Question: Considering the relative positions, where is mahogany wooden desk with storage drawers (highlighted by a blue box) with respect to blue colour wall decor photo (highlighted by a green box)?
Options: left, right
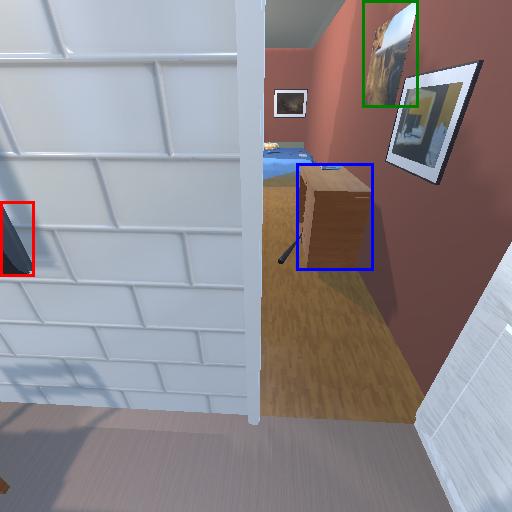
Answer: left